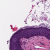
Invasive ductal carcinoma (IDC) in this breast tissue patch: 0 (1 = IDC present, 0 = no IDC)